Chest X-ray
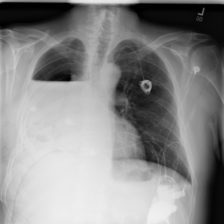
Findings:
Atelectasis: negative
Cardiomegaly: negative
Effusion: negative
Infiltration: negative
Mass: negative
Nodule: negative
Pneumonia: negative
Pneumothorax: negative
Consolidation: negative
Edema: negative
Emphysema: negative
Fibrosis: negative
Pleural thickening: negative
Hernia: negative